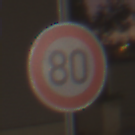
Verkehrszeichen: Geschwindigkeit80
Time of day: SunriseSunset
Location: Outdoor (Urban)
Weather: PartlyCloudy
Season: NotSpecified
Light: Artificial